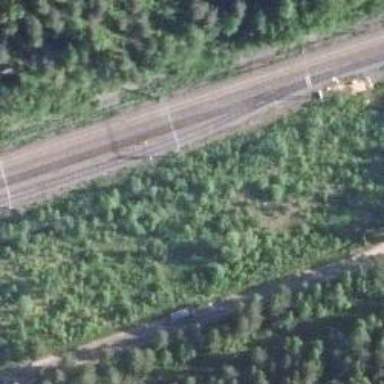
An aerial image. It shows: Electrified rail siding with contact line.